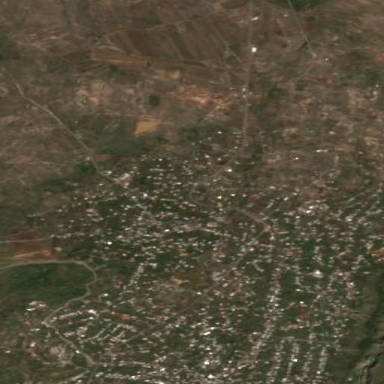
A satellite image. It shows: Residential area located in village.